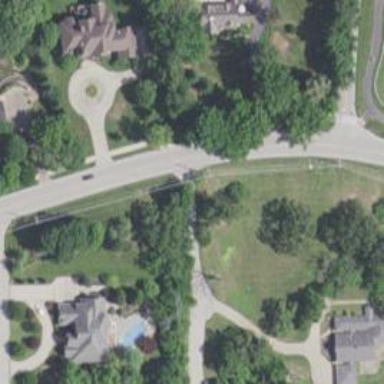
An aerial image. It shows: Footway along the road.